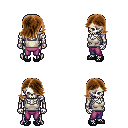
a pixel art fantasy rpg character, male body template, skeleton, white pirate shirt, magenta pants, brown swoop hairstyle, ghillies, four views (front, back, left, right), 2x2 character sprite sheet, small pixel art, hard edges, no anti-aliasing